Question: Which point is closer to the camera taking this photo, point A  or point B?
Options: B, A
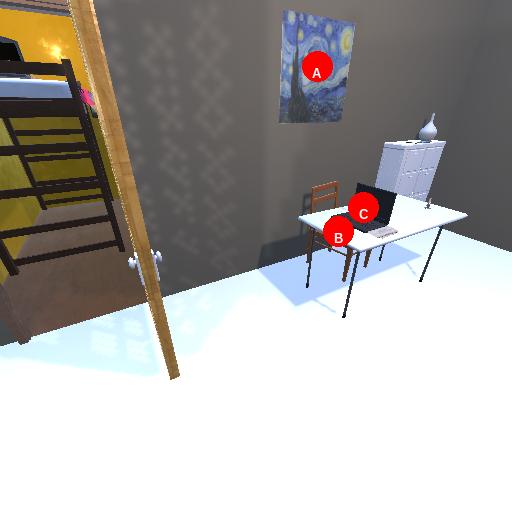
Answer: B